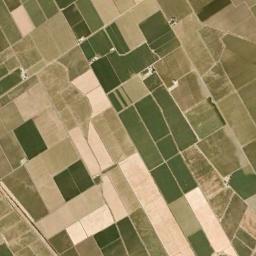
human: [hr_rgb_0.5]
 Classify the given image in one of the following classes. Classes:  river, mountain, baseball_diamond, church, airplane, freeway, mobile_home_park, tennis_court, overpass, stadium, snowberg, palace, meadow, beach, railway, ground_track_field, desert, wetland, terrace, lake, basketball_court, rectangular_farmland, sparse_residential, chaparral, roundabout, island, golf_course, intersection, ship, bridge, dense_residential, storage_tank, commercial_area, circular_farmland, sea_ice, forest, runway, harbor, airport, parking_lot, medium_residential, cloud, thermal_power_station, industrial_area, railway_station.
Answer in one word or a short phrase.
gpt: rectangular_farmland